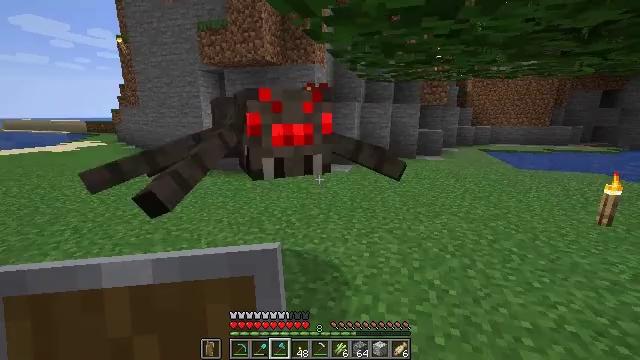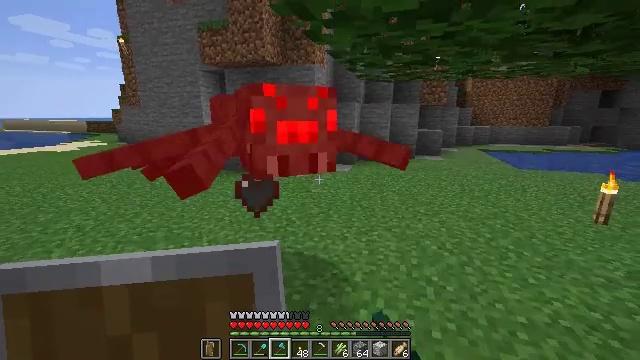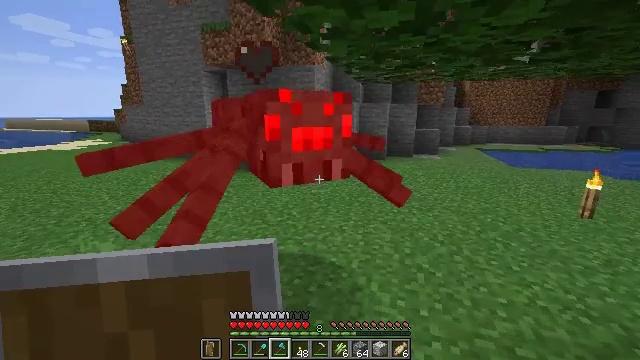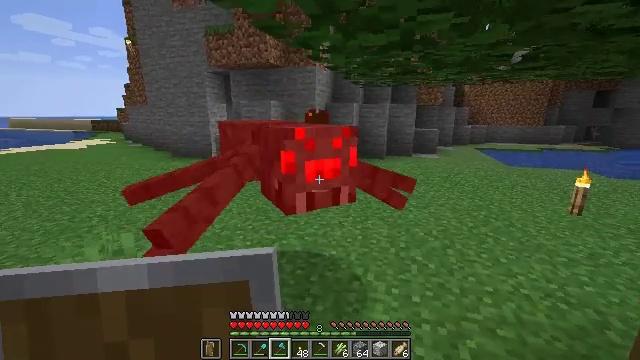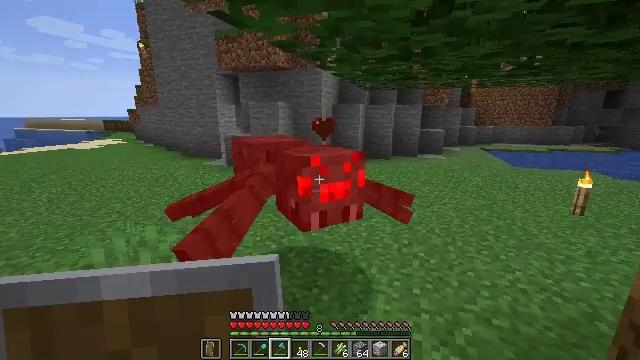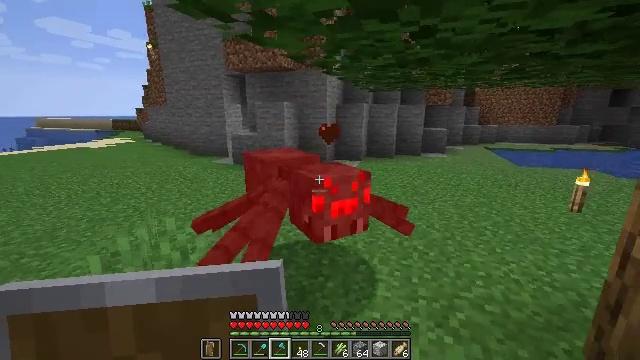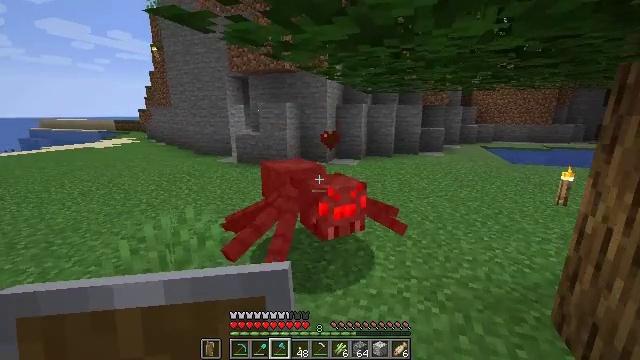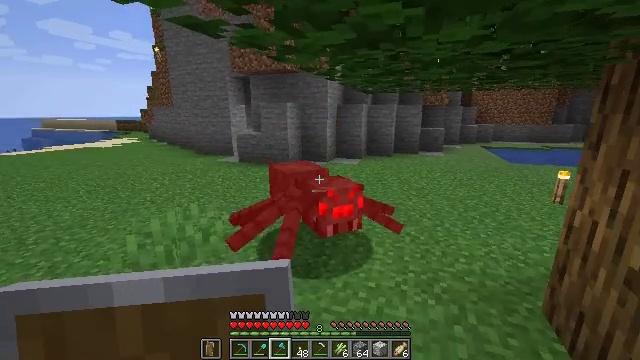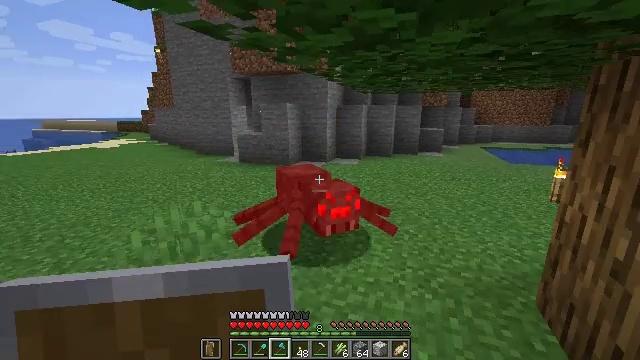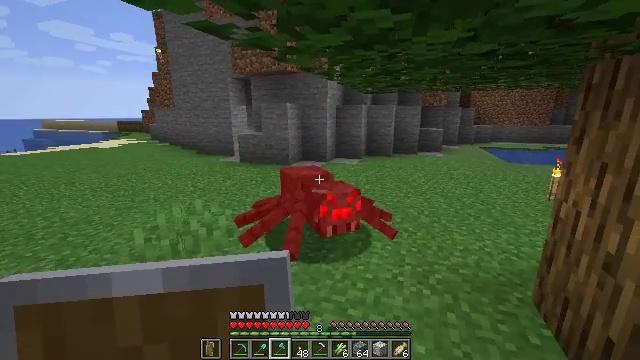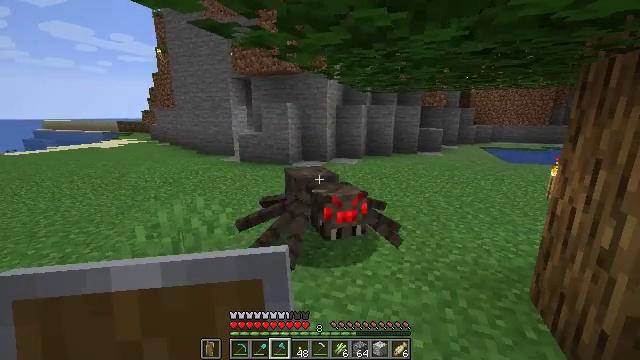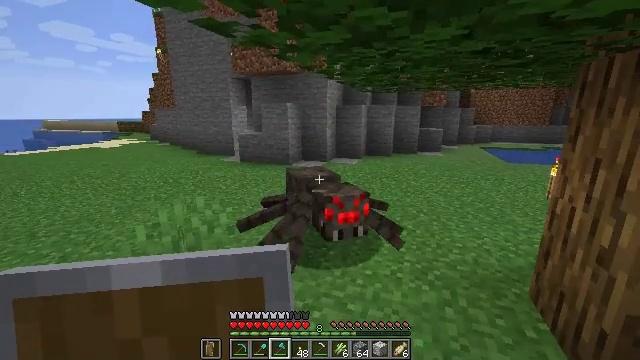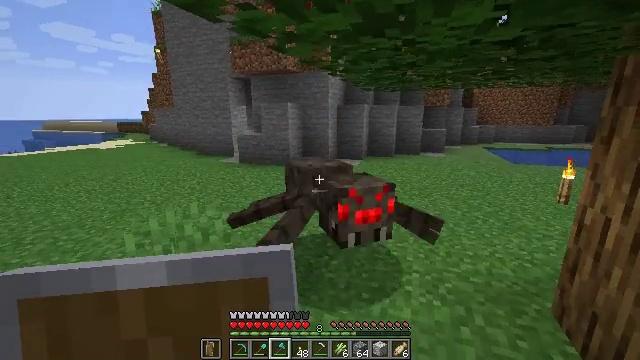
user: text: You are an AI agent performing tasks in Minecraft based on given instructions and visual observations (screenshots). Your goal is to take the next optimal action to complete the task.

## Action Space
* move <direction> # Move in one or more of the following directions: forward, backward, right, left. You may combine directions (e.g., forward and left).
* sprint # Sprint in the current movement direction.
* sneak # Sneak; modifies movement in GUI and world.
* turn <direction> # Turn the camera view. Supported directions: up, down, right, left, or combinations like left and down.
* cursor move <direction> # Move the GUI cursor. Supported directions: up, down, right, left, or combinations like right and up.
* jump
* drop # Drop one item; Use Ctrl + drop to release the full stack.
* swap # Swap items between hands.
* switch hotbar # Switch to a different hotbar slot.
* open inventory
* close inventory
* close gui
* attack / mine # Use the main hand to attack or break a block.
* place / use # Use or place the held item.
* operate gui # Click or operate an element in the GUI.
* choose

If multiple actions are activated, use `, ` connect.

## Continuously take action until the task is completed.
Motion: motion action
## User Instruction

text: Combat the spider.
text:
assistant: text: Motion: move back, attack / mine
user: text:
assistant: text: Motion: move back, attack / mine
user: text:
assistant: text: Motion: move back
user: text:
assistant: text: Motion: move back, turn left, attack / mine
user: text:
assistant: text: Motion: move back, attack / mine
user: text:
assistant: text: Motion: move back, attack / mine
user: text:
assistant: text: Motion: no_op
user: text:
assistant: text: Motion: attack / mine
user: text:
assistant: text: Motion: attack / mine
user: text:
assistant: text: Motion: attack / mine
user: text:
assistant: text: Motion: move forward, attack / mine
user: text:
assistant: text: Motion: move forward
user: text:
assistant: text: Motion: attack / mine